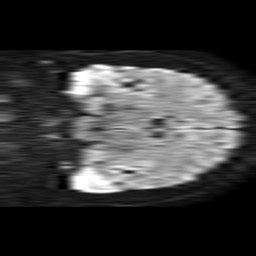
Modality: TRACE
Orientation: coronal
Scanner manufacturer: philips
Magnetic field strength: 1.5 T
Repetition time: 4.6 s
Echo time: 0.08517 s